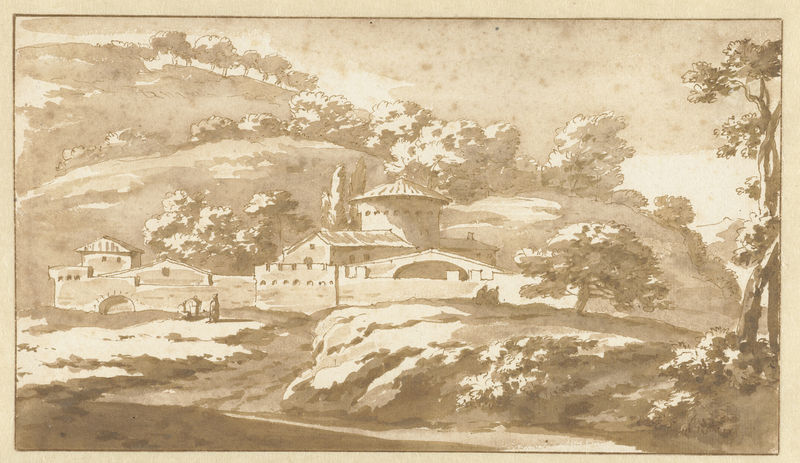
Titel: Italiaans landschap
Künstler: Jacob van der Ulft
Standort: Amsterdam
Institution: Rijksmuseum
Schlagwörter: baum, berg, himmel, bäume, gelb, landschaft, stadt, orange, haus, weg, beige, malerei, feld, häuser, natur, brücke, gold, gebirge, eingang, gelbig